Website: crate-barrel
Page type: billing-address
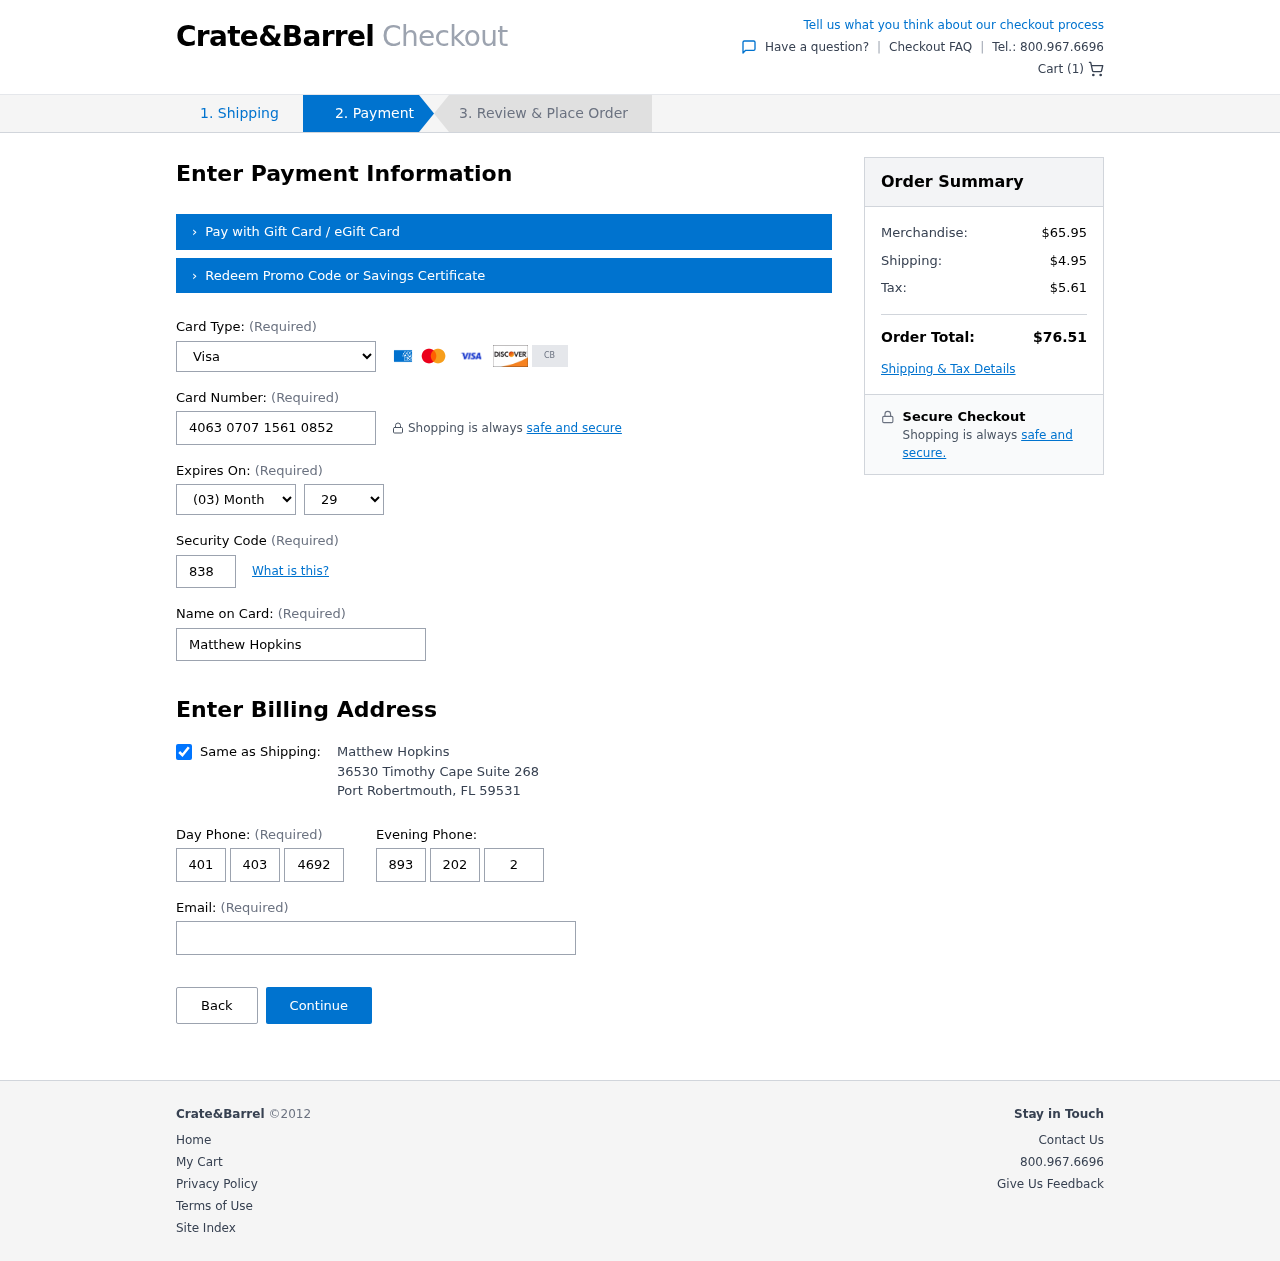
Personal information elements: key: PII_CARD_CVV
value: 838
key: PII_CARD_EXPIRY_MONTH
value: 03
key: PII_CARD_EXPIRY_YEAR
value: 29
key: PII_CARD_NUMBER
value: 4063 0707 1561 0852
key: PII_CARD_TYPE
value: Visa
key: PII_CITY
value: Port Robertmouth
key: PII_EMAIL
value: matthew.hopkins@hotmail.com
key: PII_FULLNAME
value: Matthew Hopkins
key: PII_PHONE_ALT_AREA
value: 893
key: PII_PHONE_ALT_PREFIX
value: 202
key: PII_PHONE_ALT_SUFFIX
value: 2832
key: PII_PHONE_AREA
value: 401
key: PII_PHONE_PREFIX
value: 403
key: PII_PHONE_SUFFIX
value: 4692
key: PII_POSTCODE
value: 59531
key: PII_STATE_ABBR
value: FL
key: PII_STREET
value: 36530 Timothy Cape Suite 268
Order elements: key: ORDER_NUM_ITEMS
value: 1
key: ORDER_SUBTOTAL
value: $65.95
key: ORDER_SHIPPING_COST
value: $4.95
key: ORDER_TAX
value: $5.61
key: ORDER_TOTAL
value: $76.51